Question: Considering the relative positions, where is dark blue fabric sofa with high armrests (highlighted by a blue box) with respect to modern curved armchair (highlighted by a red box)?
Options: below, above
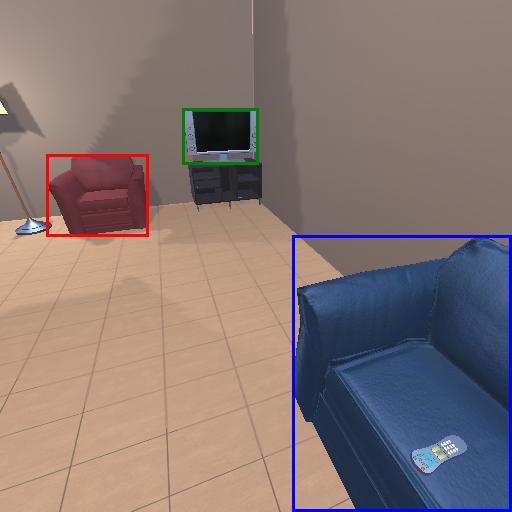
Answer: below